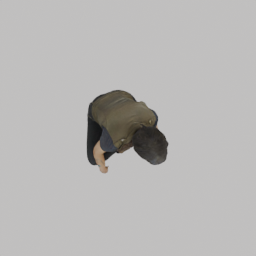
Label: people